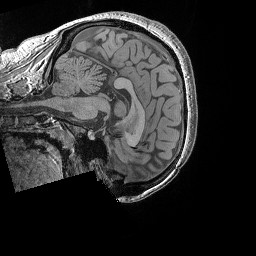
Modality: T1w
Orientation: sagittal
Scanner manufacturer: siemens
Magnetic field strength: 3 T
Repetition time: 0.02 s
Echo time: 0.00492 s